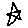
Label: star